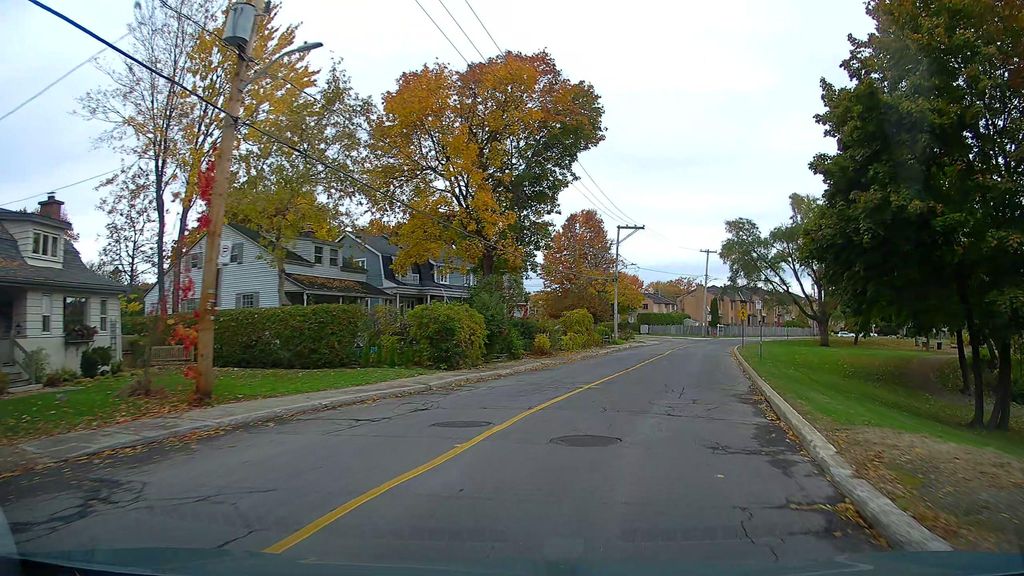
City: montreal